Question: I'm having some trouble with a drupal page. The website is loading and nothing is out of the ordinarty. But when you load the page with Google Chrome development shizzle (when you press F12) and put it on Network and then reload the page, you see that the first thing that happens is receive an 404 error.

It's not that big of a deal but our monitoring system says the website is offline because of this.
Does anyone knows what is going on? I have absolutely no idea why this is happening.
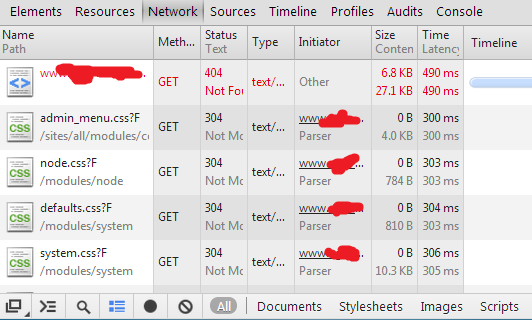
Answer: I'm running into this exact problem with a D7 site on a new server that has PHP 5.5.9 installed - the page loads but the HTTP header says "HTTP/1.1 404 Not Found" for all pages but the homepage. If I work out a solution I'll post it here.
It turned out my problem was that mod_rewrite was not enabled, once I enabled it the site started working correctly.